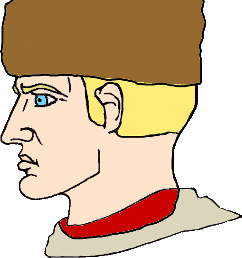
Label: 4_Yes_Chad